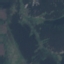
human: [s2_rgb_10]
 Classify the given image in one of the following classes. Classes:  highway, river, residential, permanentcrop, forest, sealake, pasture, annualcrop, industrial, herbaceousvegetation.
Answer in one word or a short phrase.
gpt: HerbaceousVegetation